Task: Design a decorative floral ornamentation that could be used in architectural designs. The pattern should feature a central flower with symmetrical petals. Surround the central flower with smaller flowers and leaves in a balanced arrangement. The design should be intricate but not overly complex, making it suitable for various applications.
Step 1326:
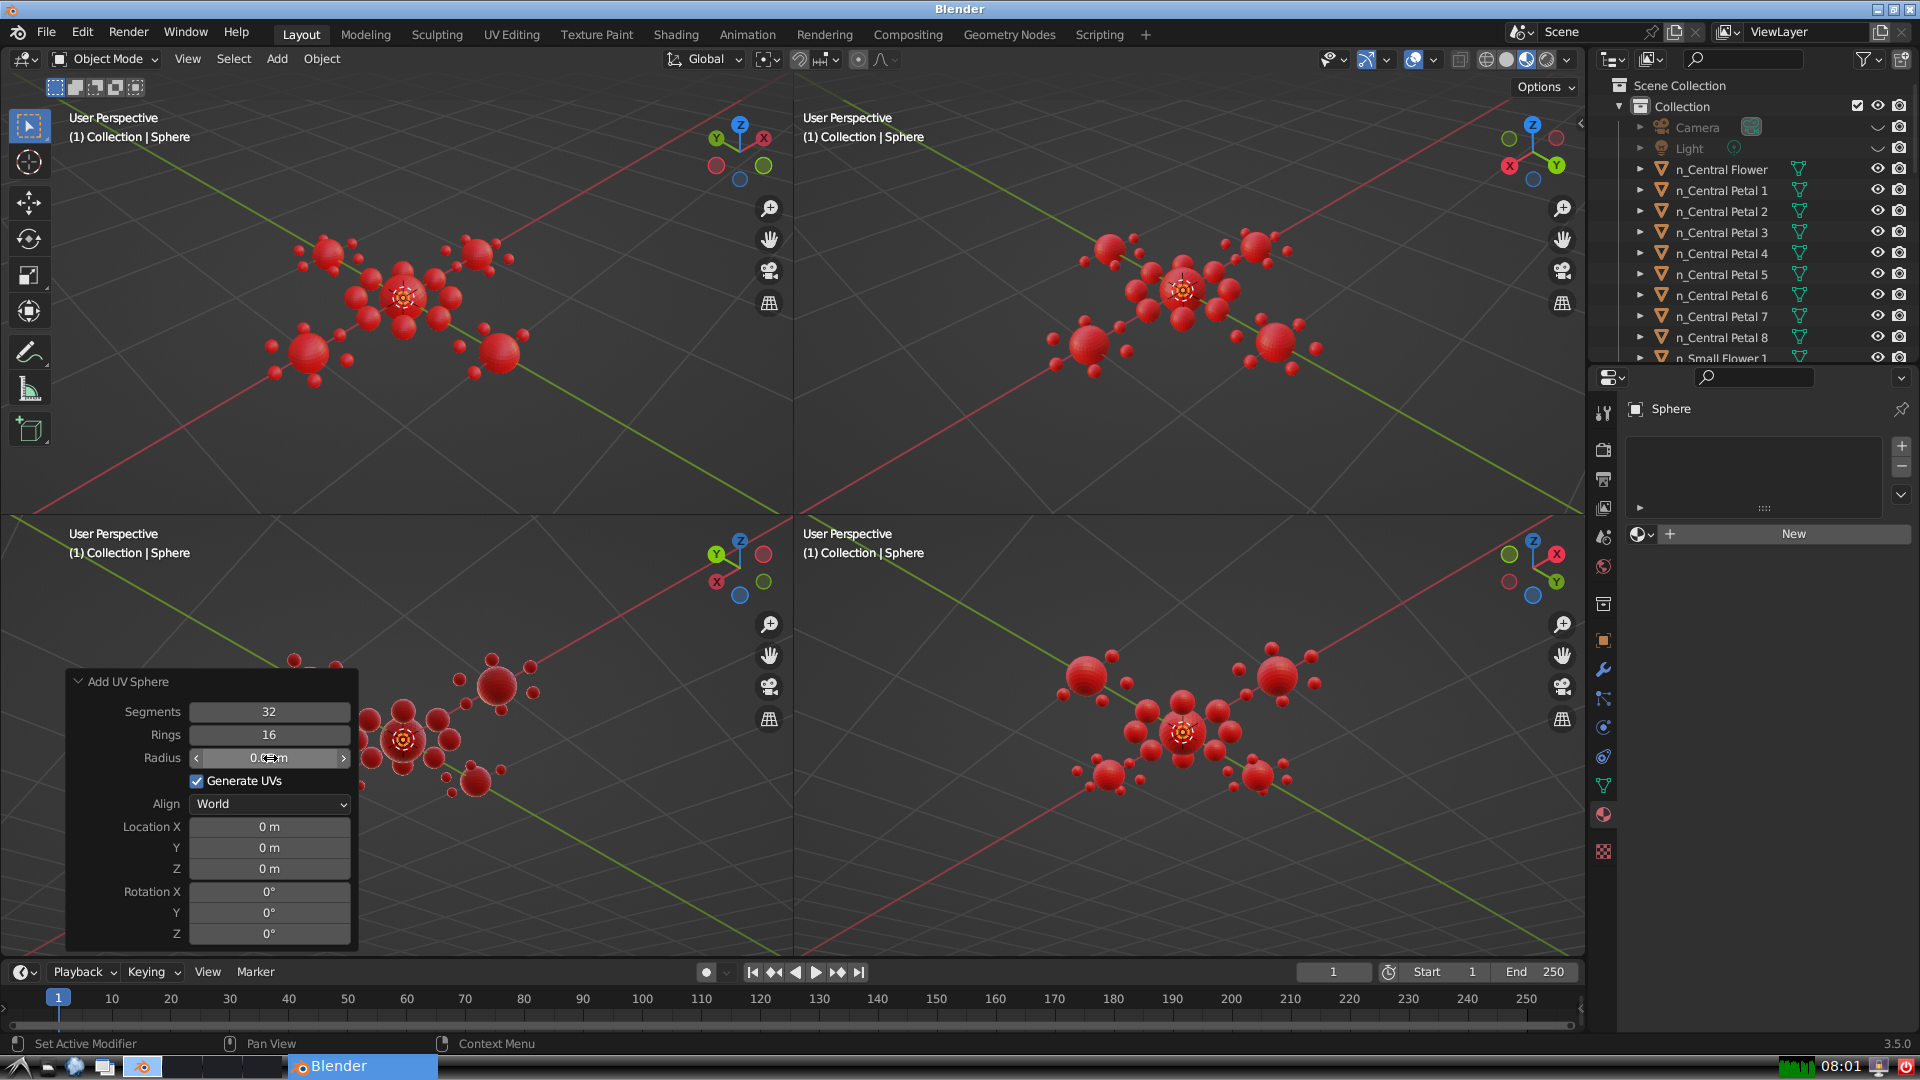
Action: {"mouse_move": [960, 540]}